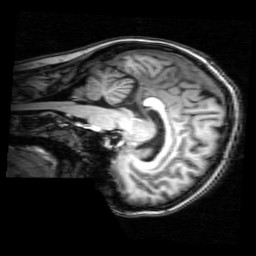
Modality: T1w
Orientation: sagittal
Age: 24
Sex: female
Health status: healthy
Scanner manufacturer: philips
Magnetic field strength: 3 T
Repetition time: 0.008 s
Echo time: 0.0037 s